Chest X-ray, AP view. Patient: 44 years old, sex F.
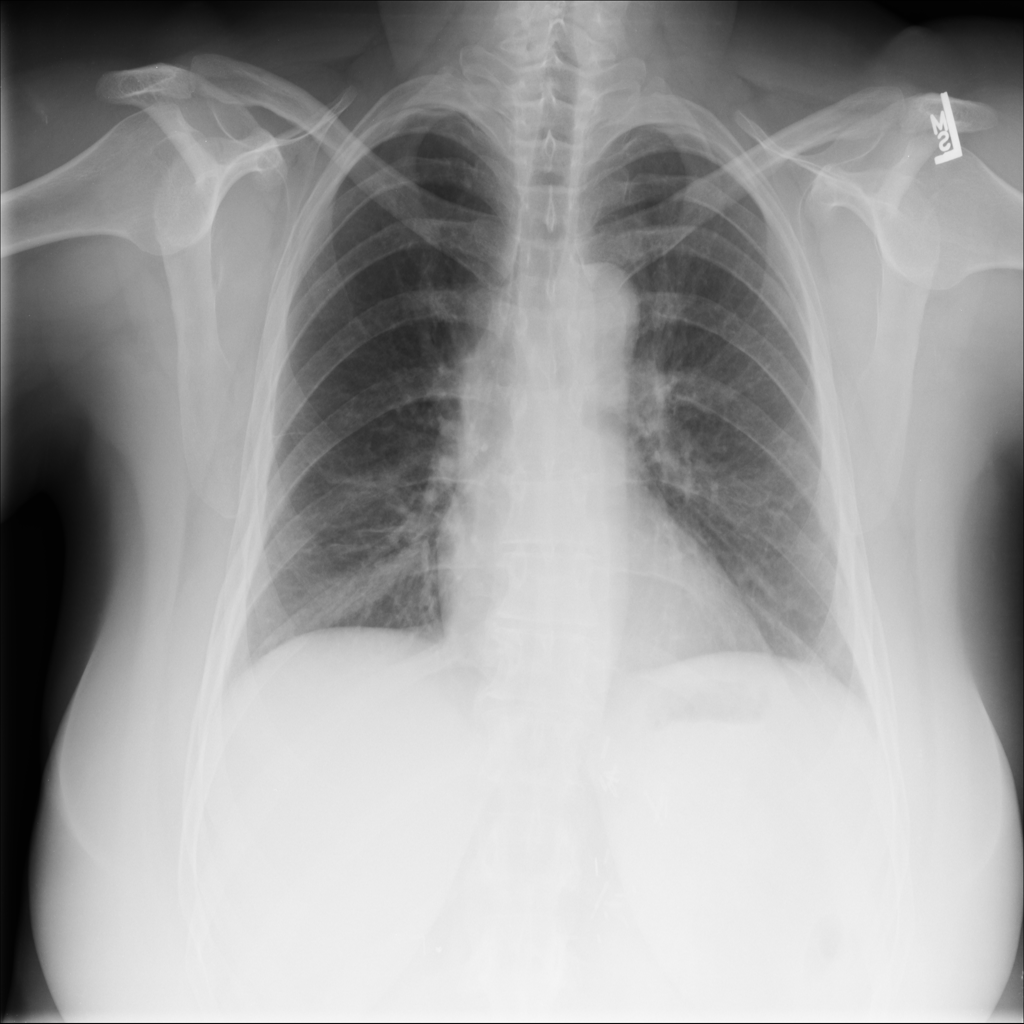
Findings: No Finding